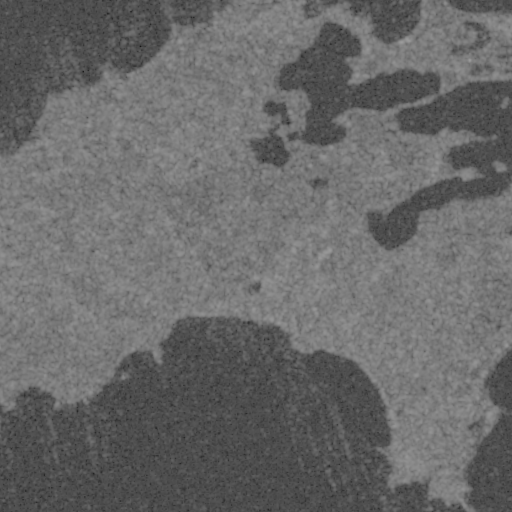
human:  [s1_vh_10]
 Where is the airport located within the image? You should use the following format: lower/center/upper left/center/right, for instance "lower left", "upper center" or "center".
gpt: The airport is located in the center right of the image.
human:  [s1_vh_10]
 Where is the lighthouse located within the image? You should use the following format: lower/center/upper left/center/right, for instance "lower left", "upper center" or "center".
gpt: The lighthouse is located in the center of the image.
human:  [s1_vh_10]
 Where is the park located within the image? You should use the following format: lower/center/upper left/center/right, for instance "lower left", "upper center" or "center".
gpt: The park is located in the upper right of the image.
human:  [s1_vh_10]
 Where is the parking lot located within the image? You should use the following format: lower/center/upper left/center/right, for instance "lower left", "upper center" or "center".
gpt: The parking lot is located in the lower left of the image.
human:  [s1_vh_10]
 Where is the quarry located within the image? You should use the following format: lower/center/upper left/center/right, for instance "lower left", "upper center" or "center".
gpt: The quarry is located in the center left of the image.
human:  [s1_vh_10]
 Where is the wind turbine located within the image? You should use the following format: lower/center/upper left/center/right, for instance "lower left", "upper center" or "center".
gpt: The wind turbine is located in the upper right of the image.
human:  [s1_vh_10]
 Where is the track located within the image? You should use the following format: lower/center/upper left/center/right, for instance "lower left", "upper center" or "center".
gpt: There is no track in the image.

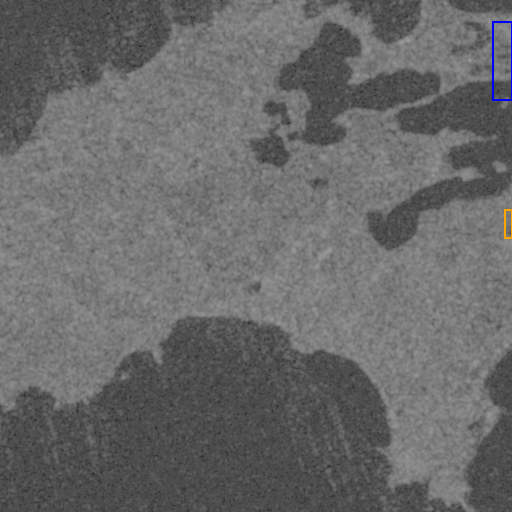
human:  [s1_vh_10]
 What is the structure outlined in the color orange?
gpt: The structure outlined in orange is an airport.
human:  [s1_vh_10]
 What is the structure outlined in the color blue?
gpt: The structure outlined in blue is a park.
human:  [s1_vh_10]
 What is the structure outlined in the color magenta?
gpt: There is no magenta outline.